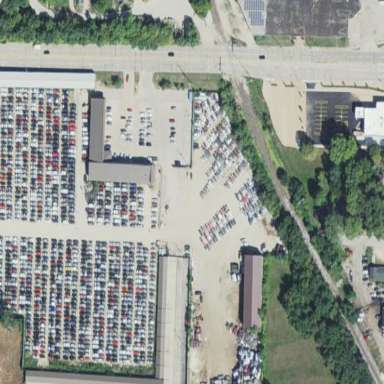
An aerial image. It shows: Industrial area designated as scrap yard.